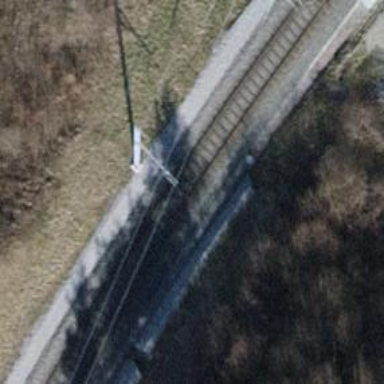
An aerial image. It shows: Single railway track with electrified contact line.